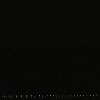
Label: space